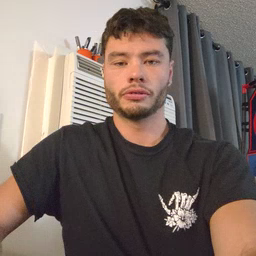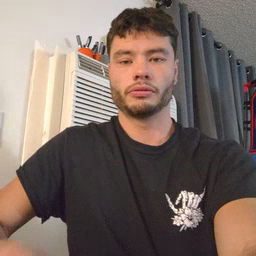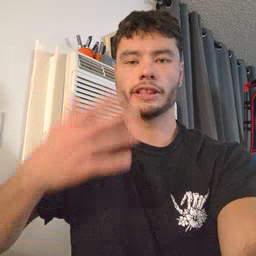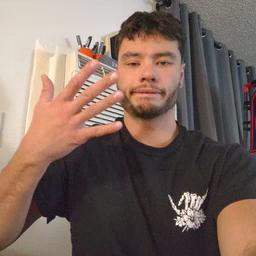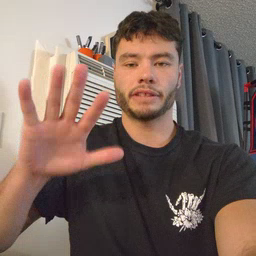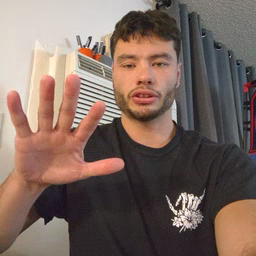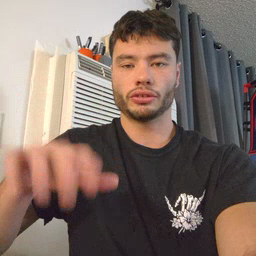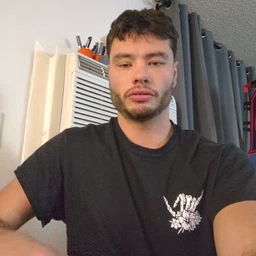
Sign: finish